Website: home-depot
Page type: billing-address
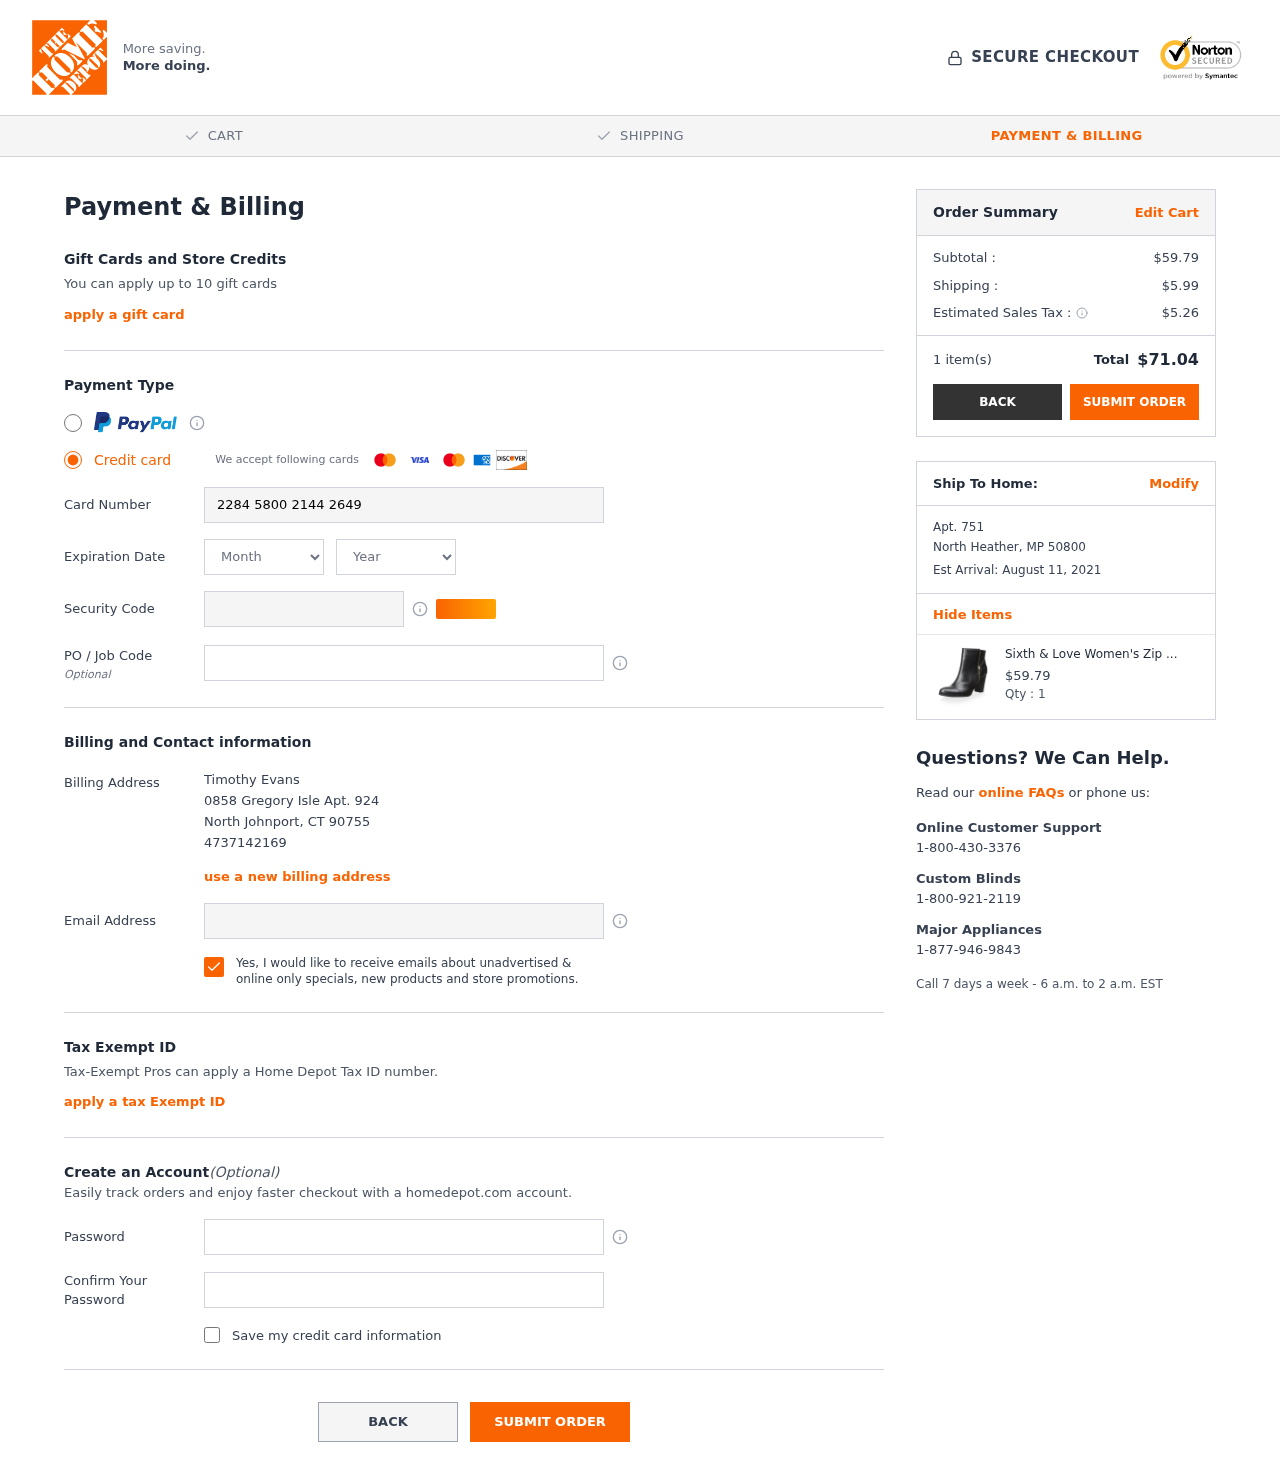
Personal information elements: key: PII_CARD_CVV
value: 169
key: PII_CARD_EXPIRY_MONTH
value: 04
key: PII_CARD_EXPIRY_YEAR
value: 26
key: PII_CARD_NUMBER
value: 2284 5800 2144 2649
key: PII_CITY
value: North Johnport
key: PII_CITY2
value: North Heather
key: PII_EMAIL
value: timothy.evans@yahoo.com
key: PII_FULLNAME
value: Timothy Evans
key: PII_PHONE
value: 4737142169
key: PII_POSTCODE
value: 90755
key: PII_POSTCODE2
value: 50800
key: PII_STATE_ABBR
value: CT
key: PII_STATE_ABBR2
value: MP
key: PII_STREET
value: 0858 Gregory Isle Apt. 924
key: PII_STREET2
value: Apt. 751
Product elements: key: PRODUCT1_NAME
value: Sixth & Love Women's Zip Bootie, Black, 7.5 M US
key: PRODUCT1_PRICE
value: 59.79
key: PRODUCT1_QUANTITY
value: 1
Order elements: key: ORDER_SUBTOTAL
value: $59.79
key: ORDER_SHIPPING_COST
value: $5.99
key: ORDER_TAX
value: $5.26
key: ORDER_NUM_ITEMS
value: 1 item(s)
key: ORDER_TOTAL
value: $71.04
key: ORDER_DELIVERY_DATE
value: Est Arrival: August 11, 2021